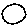
Label: circle